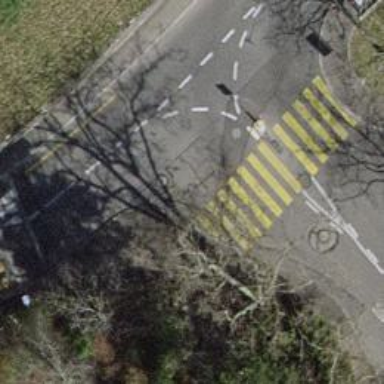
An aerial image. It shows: Road with steps.